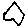
Label: hexagon